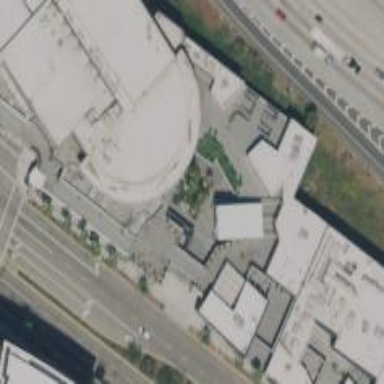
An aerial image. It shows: Cinema.